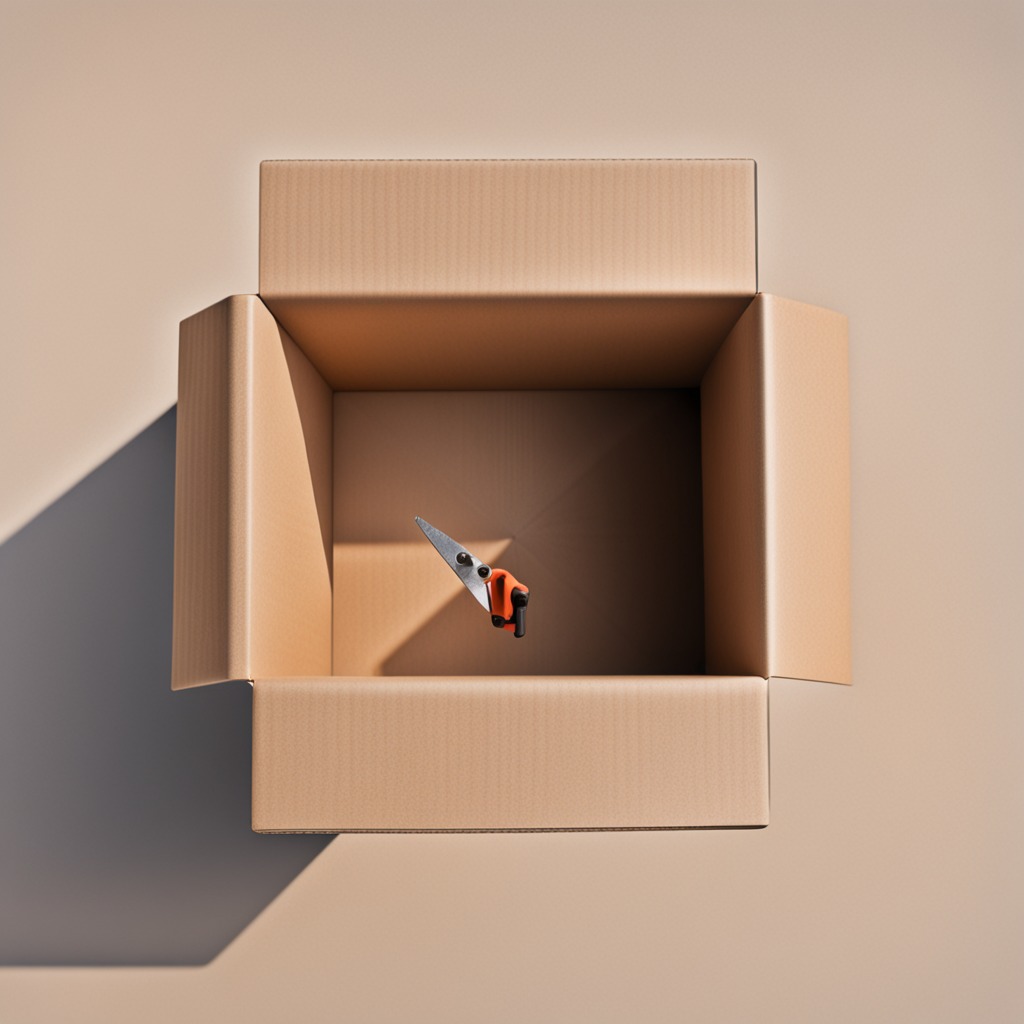
A metal saw is lying on a clean dry cardboard box surface in an outdoor workshop during daytime bright natural light soft shadows slightly creased but